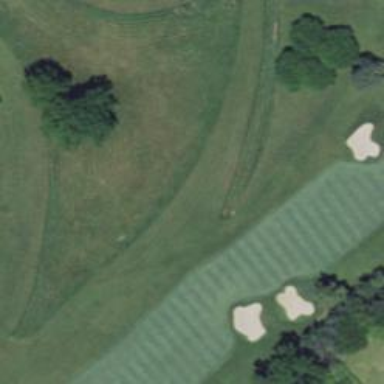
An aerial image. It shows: Golf rough area.